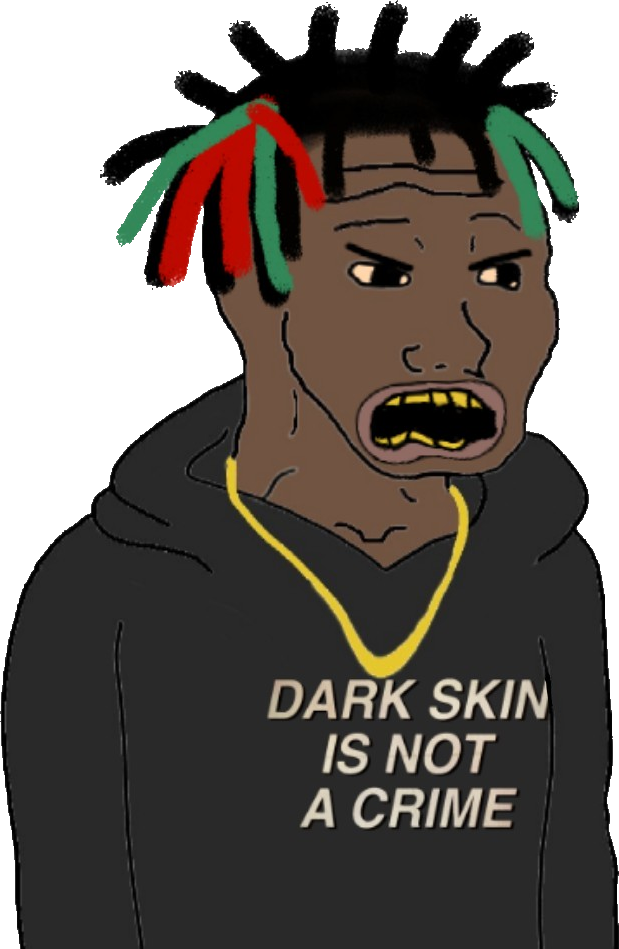
Label: 5_Blackjak